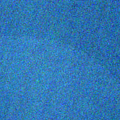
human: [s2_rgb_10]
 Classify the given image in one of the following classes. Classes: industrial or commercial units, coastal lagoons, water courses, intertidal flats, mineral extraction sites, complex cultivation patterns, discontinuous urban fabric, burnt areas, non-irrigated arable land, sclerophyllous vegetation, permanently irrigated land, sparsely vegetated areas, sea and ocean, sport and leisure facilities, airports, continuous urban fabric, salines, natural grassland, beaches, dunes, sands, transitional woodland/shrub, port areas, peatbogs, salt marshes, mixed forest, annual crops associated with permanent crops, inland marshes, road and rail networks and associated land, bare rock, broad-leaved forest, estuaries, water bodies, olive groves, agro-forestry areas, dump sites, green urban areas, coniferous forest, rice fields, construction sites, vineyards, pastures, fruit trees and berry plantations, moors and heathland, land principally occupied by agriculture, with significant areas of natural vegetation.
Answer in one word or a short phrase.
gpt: water bodies